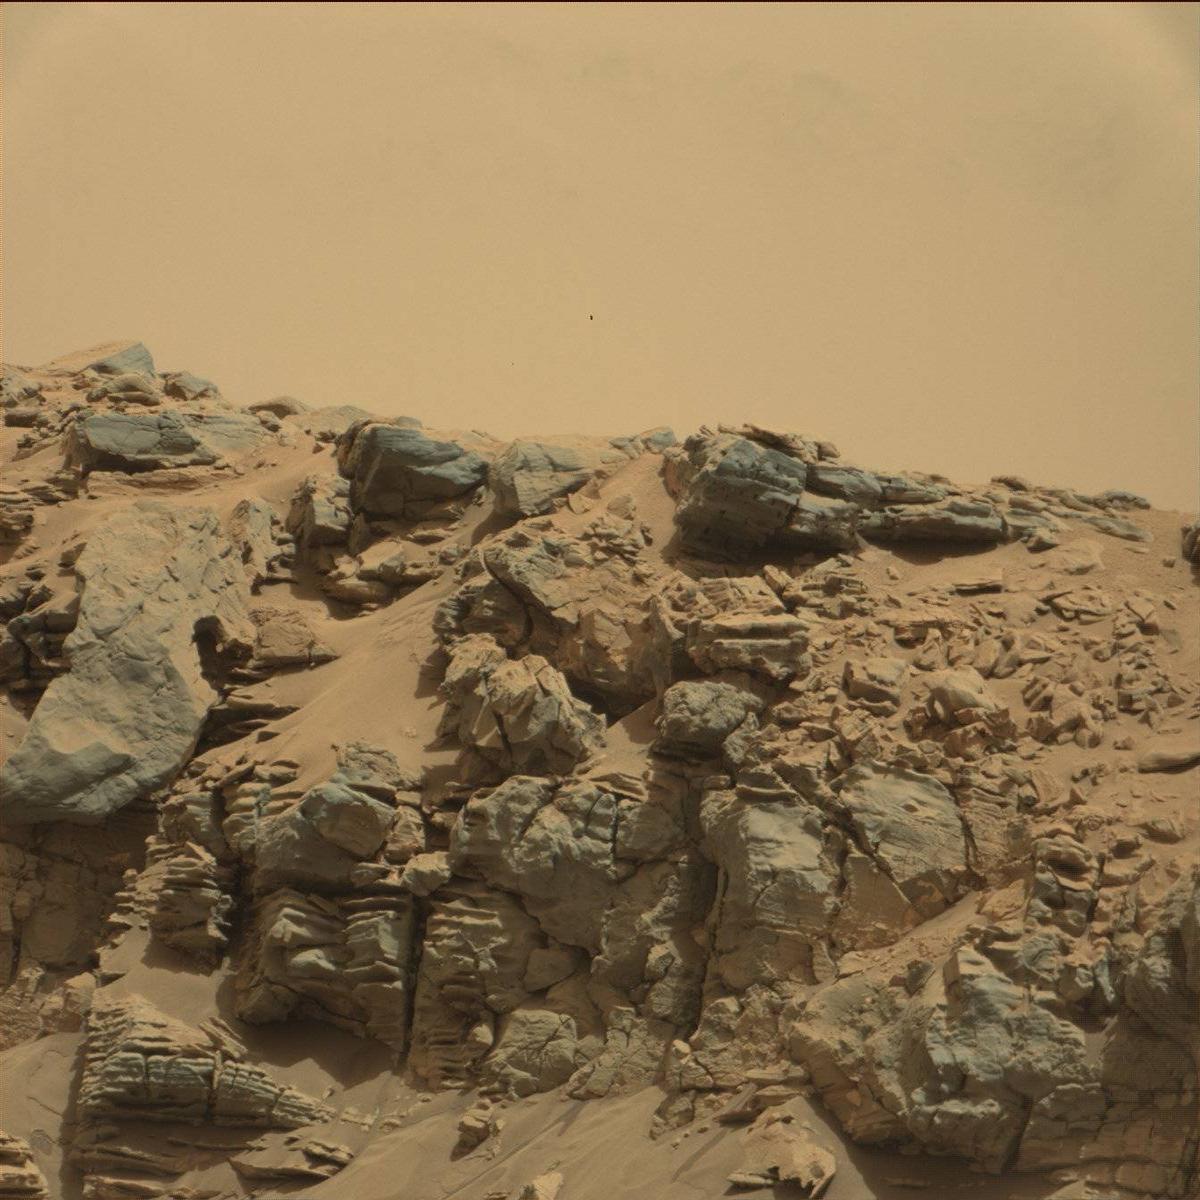
Terrain classes present: Bedrock, Sand / Soil, Sky